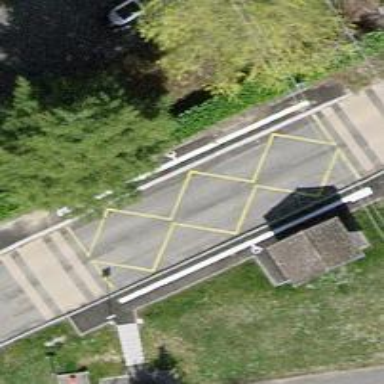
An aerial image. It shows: Bus stop with platform for public transport.